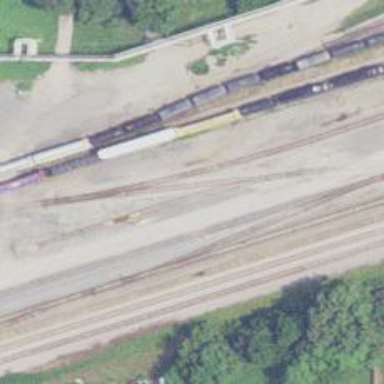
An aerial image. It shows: Railway yard in service.